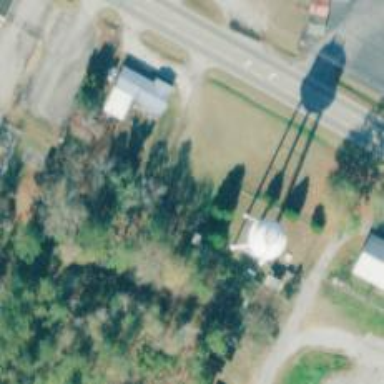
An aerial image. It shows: Water tower that is man-made.